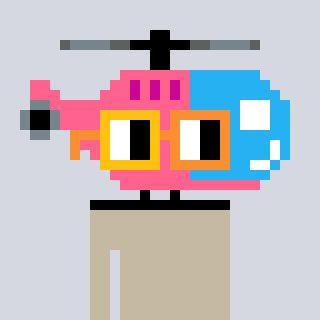
a pixel art character with square yellow and orange glasses, a helicopter-shaped head and a foggrey-colored body on a cool background